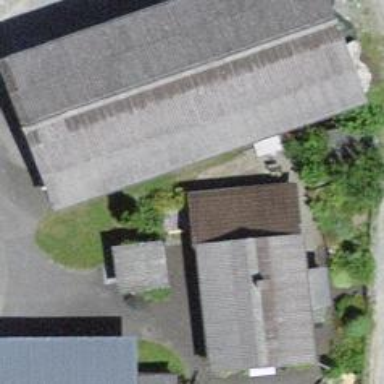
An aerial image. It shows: Rural barn.